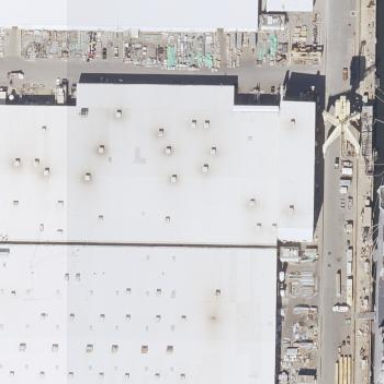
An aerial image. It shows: Industrial building.